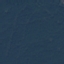
Label: Forest